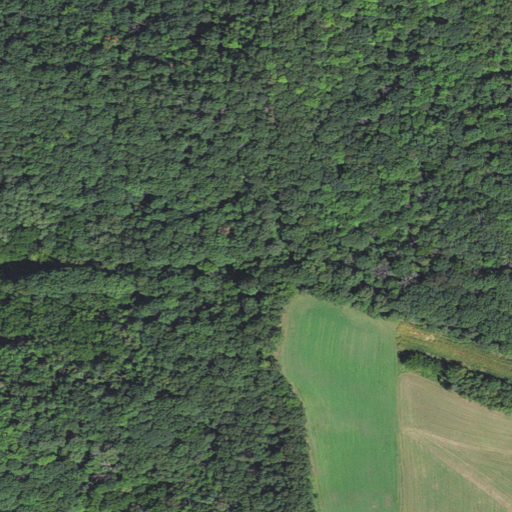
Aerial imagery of cliff(s) in Wisconsin named Windrow Bluff containing deciduous forest and cultivated crops